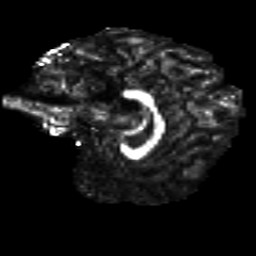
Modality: FA
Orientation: sagittal
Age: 24
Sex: female
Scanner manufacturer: siemens
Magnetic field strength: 3 T
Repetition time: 8.8 s
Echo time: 0.085 s